Question: I provide a custom section header via the tableView's delegate method. It works fine in plane mode but I can't figure out the correct margin in grouped style.

Does anyone know how to make the section header aligned with the tableView cells?
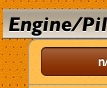
Answer: Not tested in every flavor but a good starting point.
In
'- (UIView *)tableView:(UITableView *)tableView viewForHeaderInSection:(NSInteger)section'
pass the tableView.style parameter to your own method providing the header.
Create a view a frame like
'CGRect(0,0,CGRectGetWidth(tableView.frame), CGRectGetHeight(tableView.frame)'
but add a subview with a frame
'CGRectInset(frame, 30,0)'
if you have a grouped tableView style. Set a the autoresizingMask to flexible width and it works.
Slightly modified in a way that I had to give an additional parameter to the creation method for the SectionHeaderView as the margin is different for presentationStyle FullScreen and Formsheet.
'''
CGFloat margin = 0;
if (UI_USER_INTERFACE_IDIOM() == UIUserInterfaceIdiomPad) {
margin = style == UITableViewStyleGrouped ? modalStyle == UIModalPresentationFormSheet ? 28 : 38 : 0;
}
else {
margin = style == UITableViewStyleGrouped ? 5 : 0;
}
UIView *view = [[UIView alloc] initWithFrame:CGRectInset(frame, margin, 0)];
view.autoresizingMask = UIViewAutoresizingFlexibleWidth;
[self addSubview:view];
'''